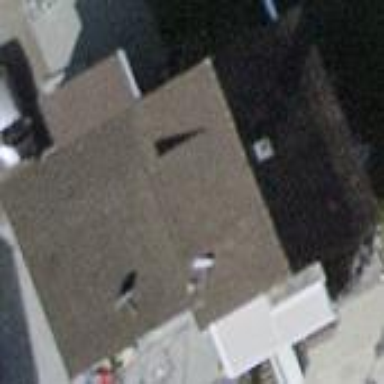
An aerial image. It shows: Simple house.